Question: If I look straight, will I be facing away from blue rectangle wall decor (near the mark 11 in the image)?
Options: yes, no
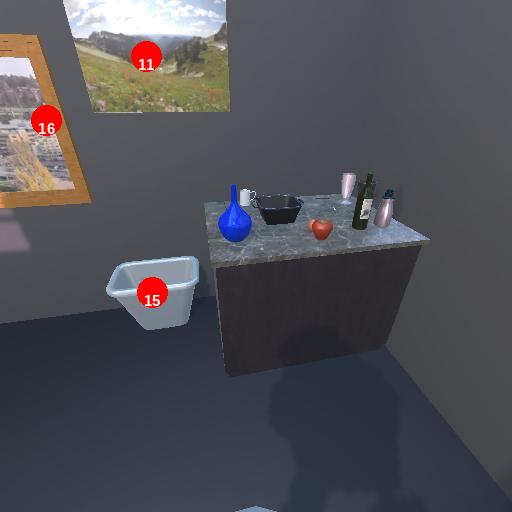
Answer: yes